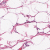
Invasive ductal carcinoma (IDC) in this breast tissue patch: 0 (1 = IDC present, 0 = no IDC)